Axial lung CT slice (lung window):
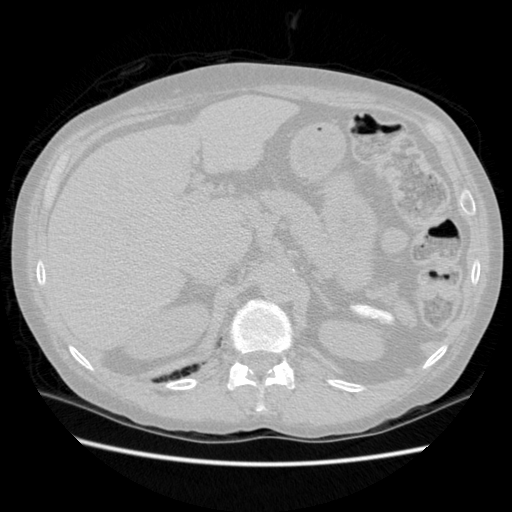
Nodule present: no